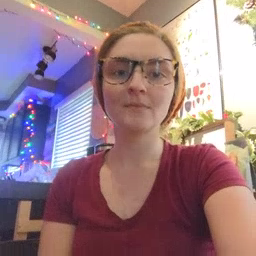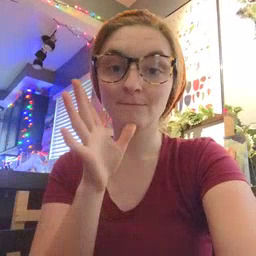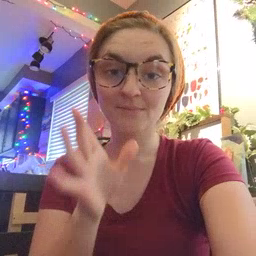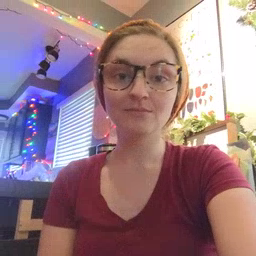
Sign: mom